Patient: sex M, age 54
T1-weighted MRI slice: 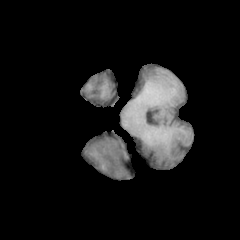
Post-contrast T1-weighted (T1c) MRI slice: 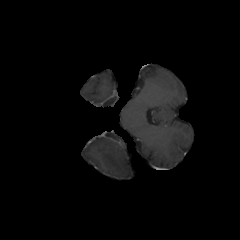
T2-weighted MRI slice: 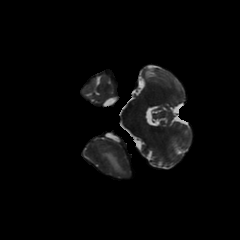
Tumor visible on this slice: yes
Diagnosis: Glioblastoma, IDH-wildtype
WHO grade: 4